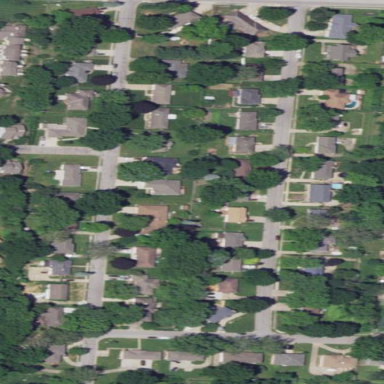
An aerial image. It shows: Single-family residential area.